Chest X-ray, AP view. Patient: 11 years old, sex F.
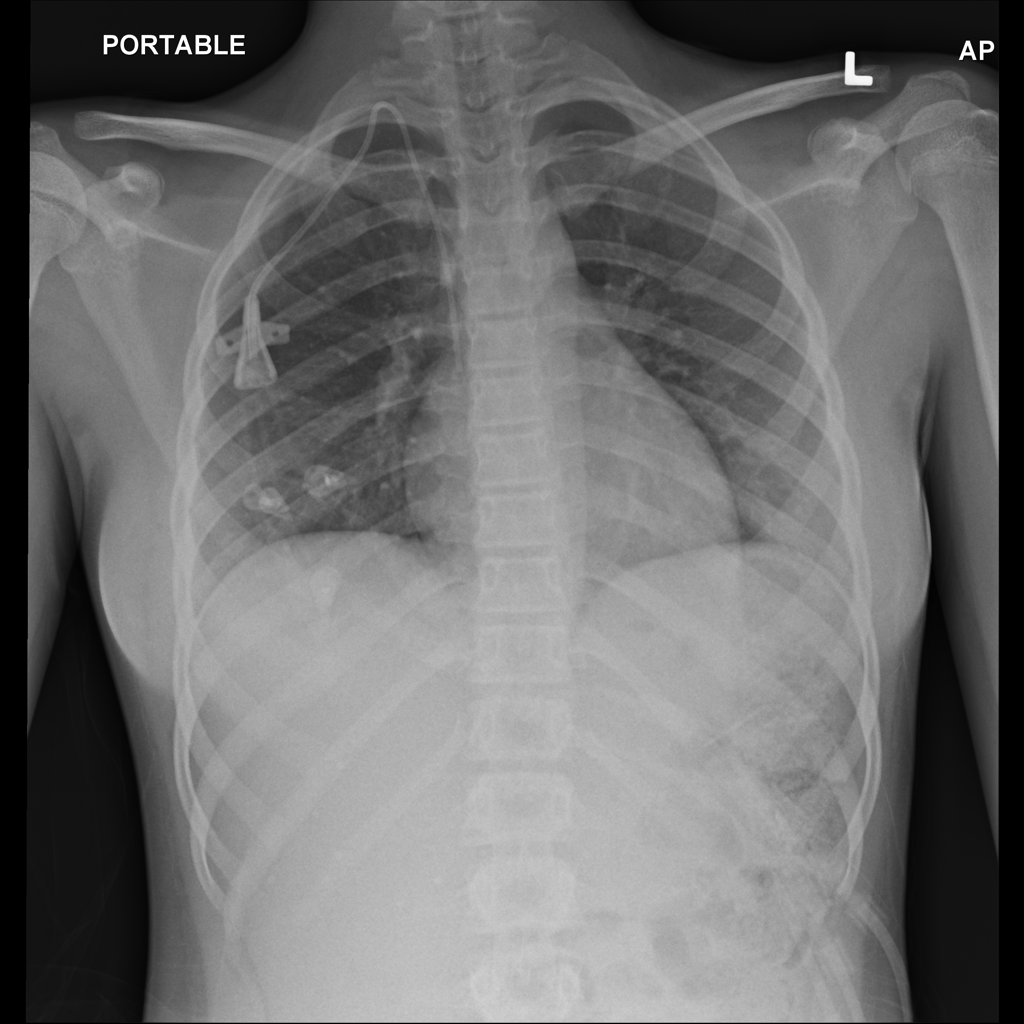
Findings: No Finding